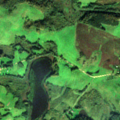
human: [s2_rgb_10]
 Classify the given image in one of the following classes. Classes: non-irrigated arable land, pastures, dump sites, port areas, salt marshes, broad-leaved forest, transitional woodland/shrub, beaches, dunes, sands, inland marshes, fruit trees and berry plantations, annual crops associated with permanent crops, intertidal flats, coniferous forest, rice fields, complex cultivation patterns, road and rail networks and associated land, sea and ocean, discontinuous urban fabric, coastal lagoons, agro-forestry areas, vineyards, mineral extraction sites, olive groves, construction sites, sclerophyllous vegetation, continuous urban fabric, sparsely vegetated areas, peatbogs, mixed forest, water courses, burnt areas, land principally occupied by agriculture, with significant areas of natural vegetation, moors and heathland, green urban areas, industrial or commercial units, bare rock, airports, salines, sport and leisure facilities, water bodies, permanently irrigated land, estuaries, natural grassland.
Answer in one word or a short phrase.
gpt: pastures, land principally occupied by agriculture, with significant areas of natural vegetation, broad-leaved forest, mixed forest